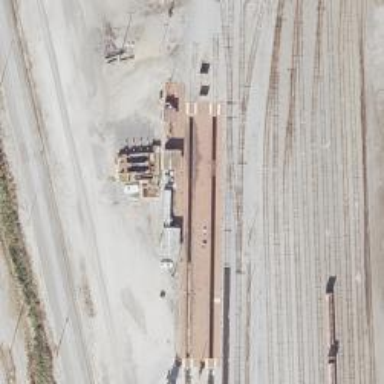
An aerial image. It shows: Railway yard.